Question: I have this line of code inside an HTML file, and I need to remove some lines from it.
'''
<div class="viewpoint">
<h2>View (2)</h2><a href="./Viewpoints -- 100 MOUNT ST160506.nwd_files/vp0002.jpg" title="View (2)"><img src="./Viewpoints -- 100 MOUNT ST160506.nwd_files/vp0002.jpg"></a><span class="namevaluepair"><span class="name">Camera Position</span><span class="value">112.933ft,&nbsp;
93.975ft,&nbsp;
145.095ft</span></span><div class="comments">
<div class="spacer"></div>
<div class="comment">
<h4>Comment 2</h4><span class="namevaluepair"><span class="name">Status</span><span class="value">New</span></span><span class="namevaluepair"><span class="name">User</span><span class="value">User1</span></span><span class="namevaluepair"><span class="name">Text</span><span class="value">Grid G4 - Level B5</span></span>2016/5/9&nbsp;
0:45:10</div>
<div class="spacer"></div>
</div>ARC and STR to coordinate slab edge and raft profile<div class="spacer"></div>
</div>
'''
Anything after
'''
</a>
'''
should be removed up to word "Grid...."
I tried different methods with no avail.

Also, the above code repeats itself many times for each image (i.e vp0001.jpg, vp0002.jpg, etc.)
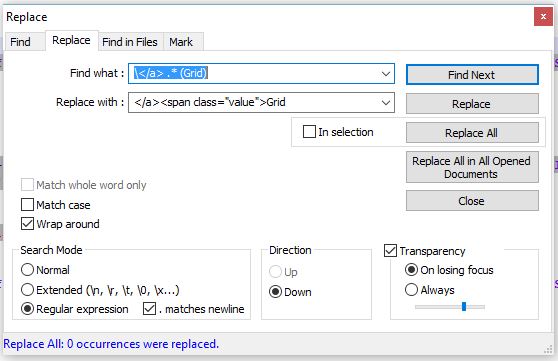
Answer: Try this:
Find what: '</a>.+?Grid'
Replace with: '</a> Grid'
Search Mode: 'Regular expression', '. matches newline'
<URL>
This gave the output of
'''
<div class="viewpoint">
<h2>View (2)</h2><a href="./Viewpoints -- 100 MOUNT ST160506.nwd_files/vp0002.jpg" title="View (2)"><img src="./Viewpoints -- 100 MOUNT ST160506.nwd_files/vp0002.jpg"></a> Grid G4 - Level B5</span></span>2016/5/9&nbsp;
0:45:10</div>
<div class="spacer"></div>
</div>ARC and STR to coordinate slab edge and raft profile<div class="spacer"></div>
</div>
'''